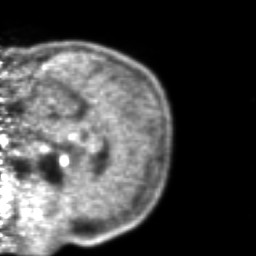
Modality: PET
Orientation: sagittal
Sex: male
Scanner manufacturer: ge